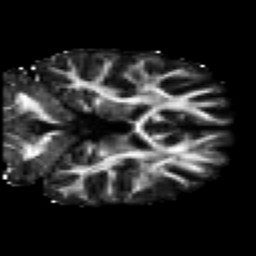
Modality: FA
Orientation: coronal
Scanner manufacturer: ge
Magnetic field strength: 3 T
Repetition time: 7.98 s
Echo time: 0.0701 s